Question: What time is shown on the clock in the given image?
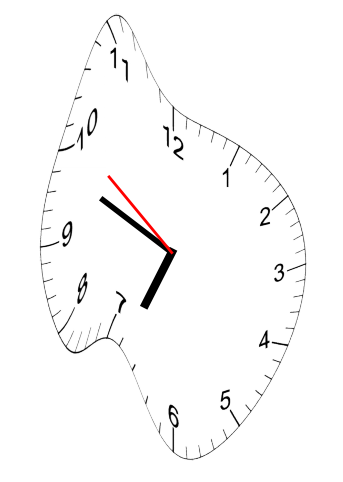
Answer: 06:48:51